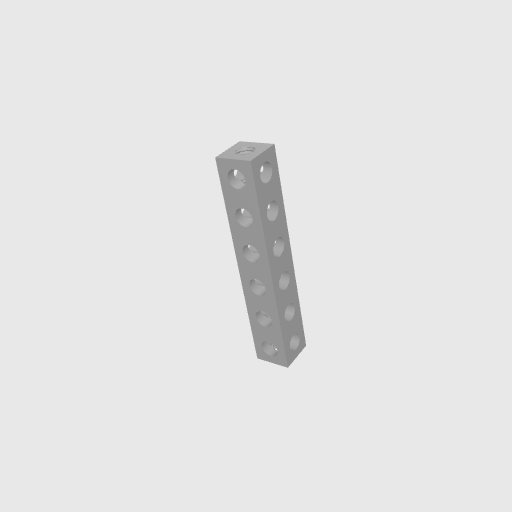
Part: SquareBeam6H